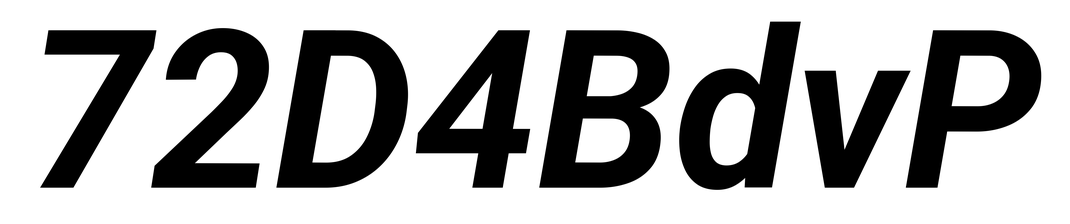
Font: Roboto-Italic_Bold_Italic